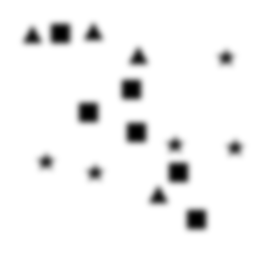
Squares: 6
Triangles: 4
Stars: 5
Total shapes: 15